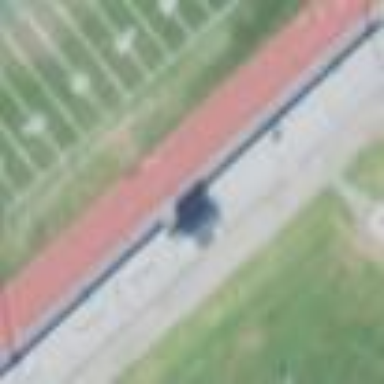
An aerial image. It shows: Bleachers on leisure land.